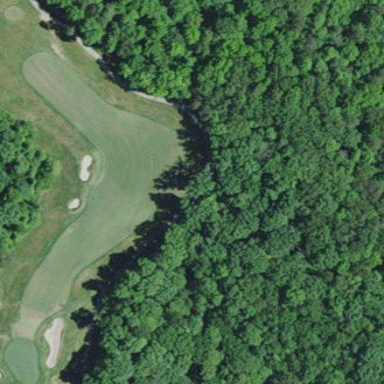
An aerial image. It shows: Golf fairway in the image.